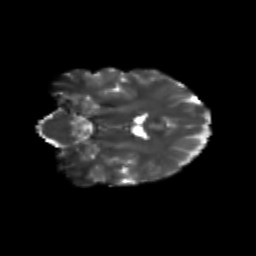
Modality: T2w
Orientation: coronal
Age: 26
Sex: female
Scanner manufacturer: siemens
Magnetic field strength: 3 T
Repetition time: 3.5 s
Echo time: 0.104 s